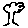
Label: tree